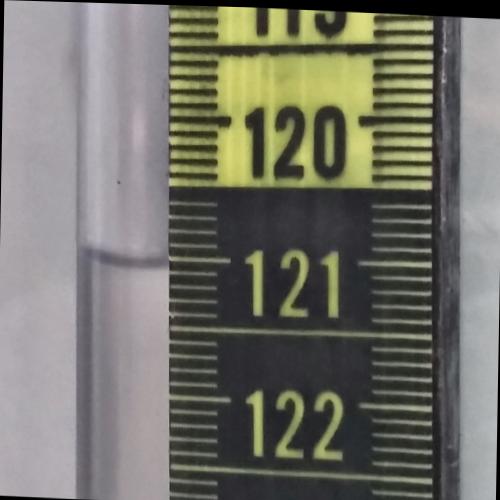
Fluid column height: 121.0 cm